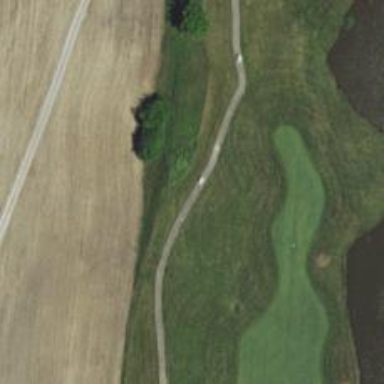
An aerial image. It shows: Pathway for golfing.